Question: I have UIViewController that contains UIPageViewController that contains UIScrollView.
'''
- UIViewController
- UIPageViewController
- UIScrollView
-UIView (purple)
-UIView (orange)
'''
And there is a problem. When I try to leaf page but not completely (staying on the same page) , there is . Just look at this:

On the right. It a part from right page!
<URL>
It is pretty simple (I specifically created it to show it to you). Please download it and compile.
Is there any way to get rid of this?
Thank you!
PS. Xcode 6.1.1. iOS 8.1 simulator. Using Auto Layout.
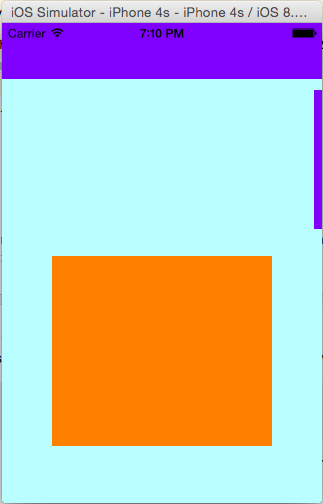
Answer: The problem is that your leading and trailing and top constraint of the scrollview are relative to the margin.
Uncheck relative to margin and set their constant to 0 this will fix your problem.
let me know if that works out.